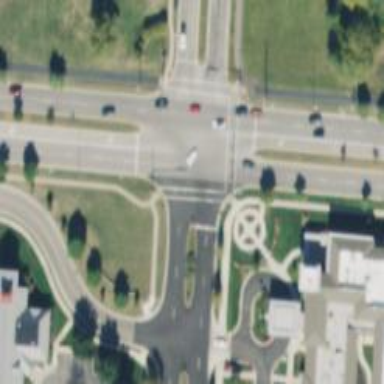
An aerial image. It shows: Marked road crossing.